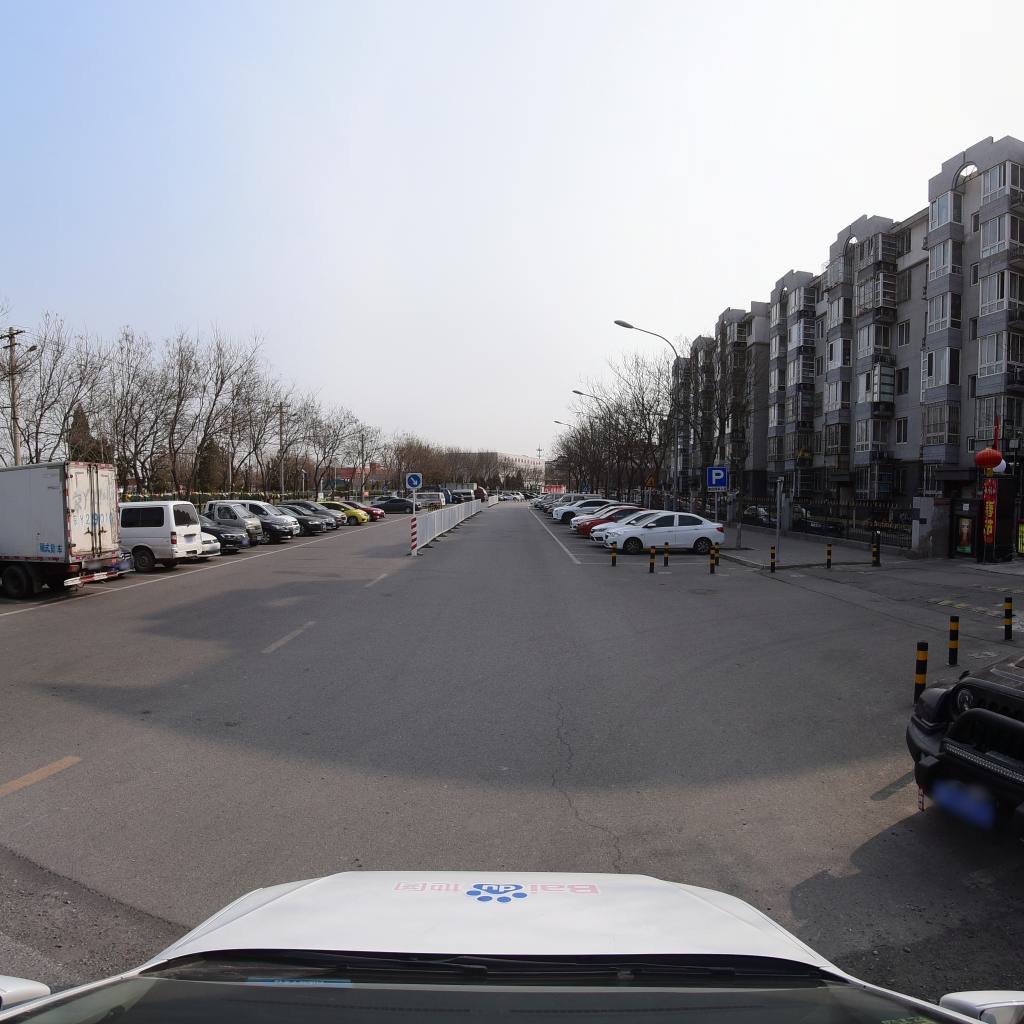
Region: Fengtai
Road damage annotations: manhole cover, longitudinal crack, transverse crack